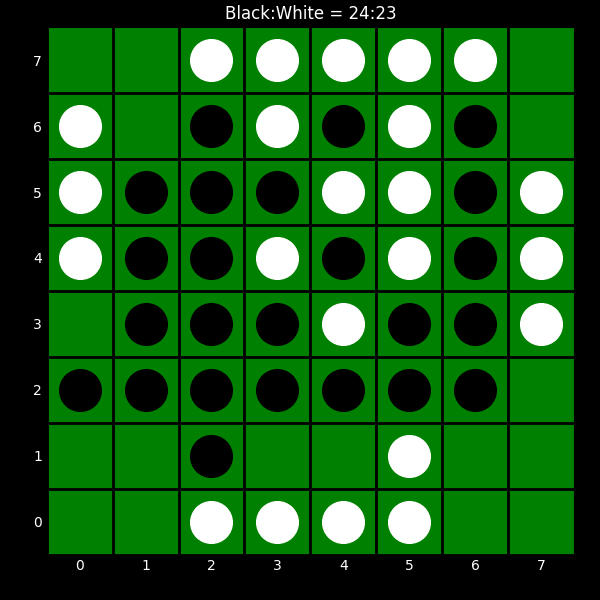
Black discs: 24
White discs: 23